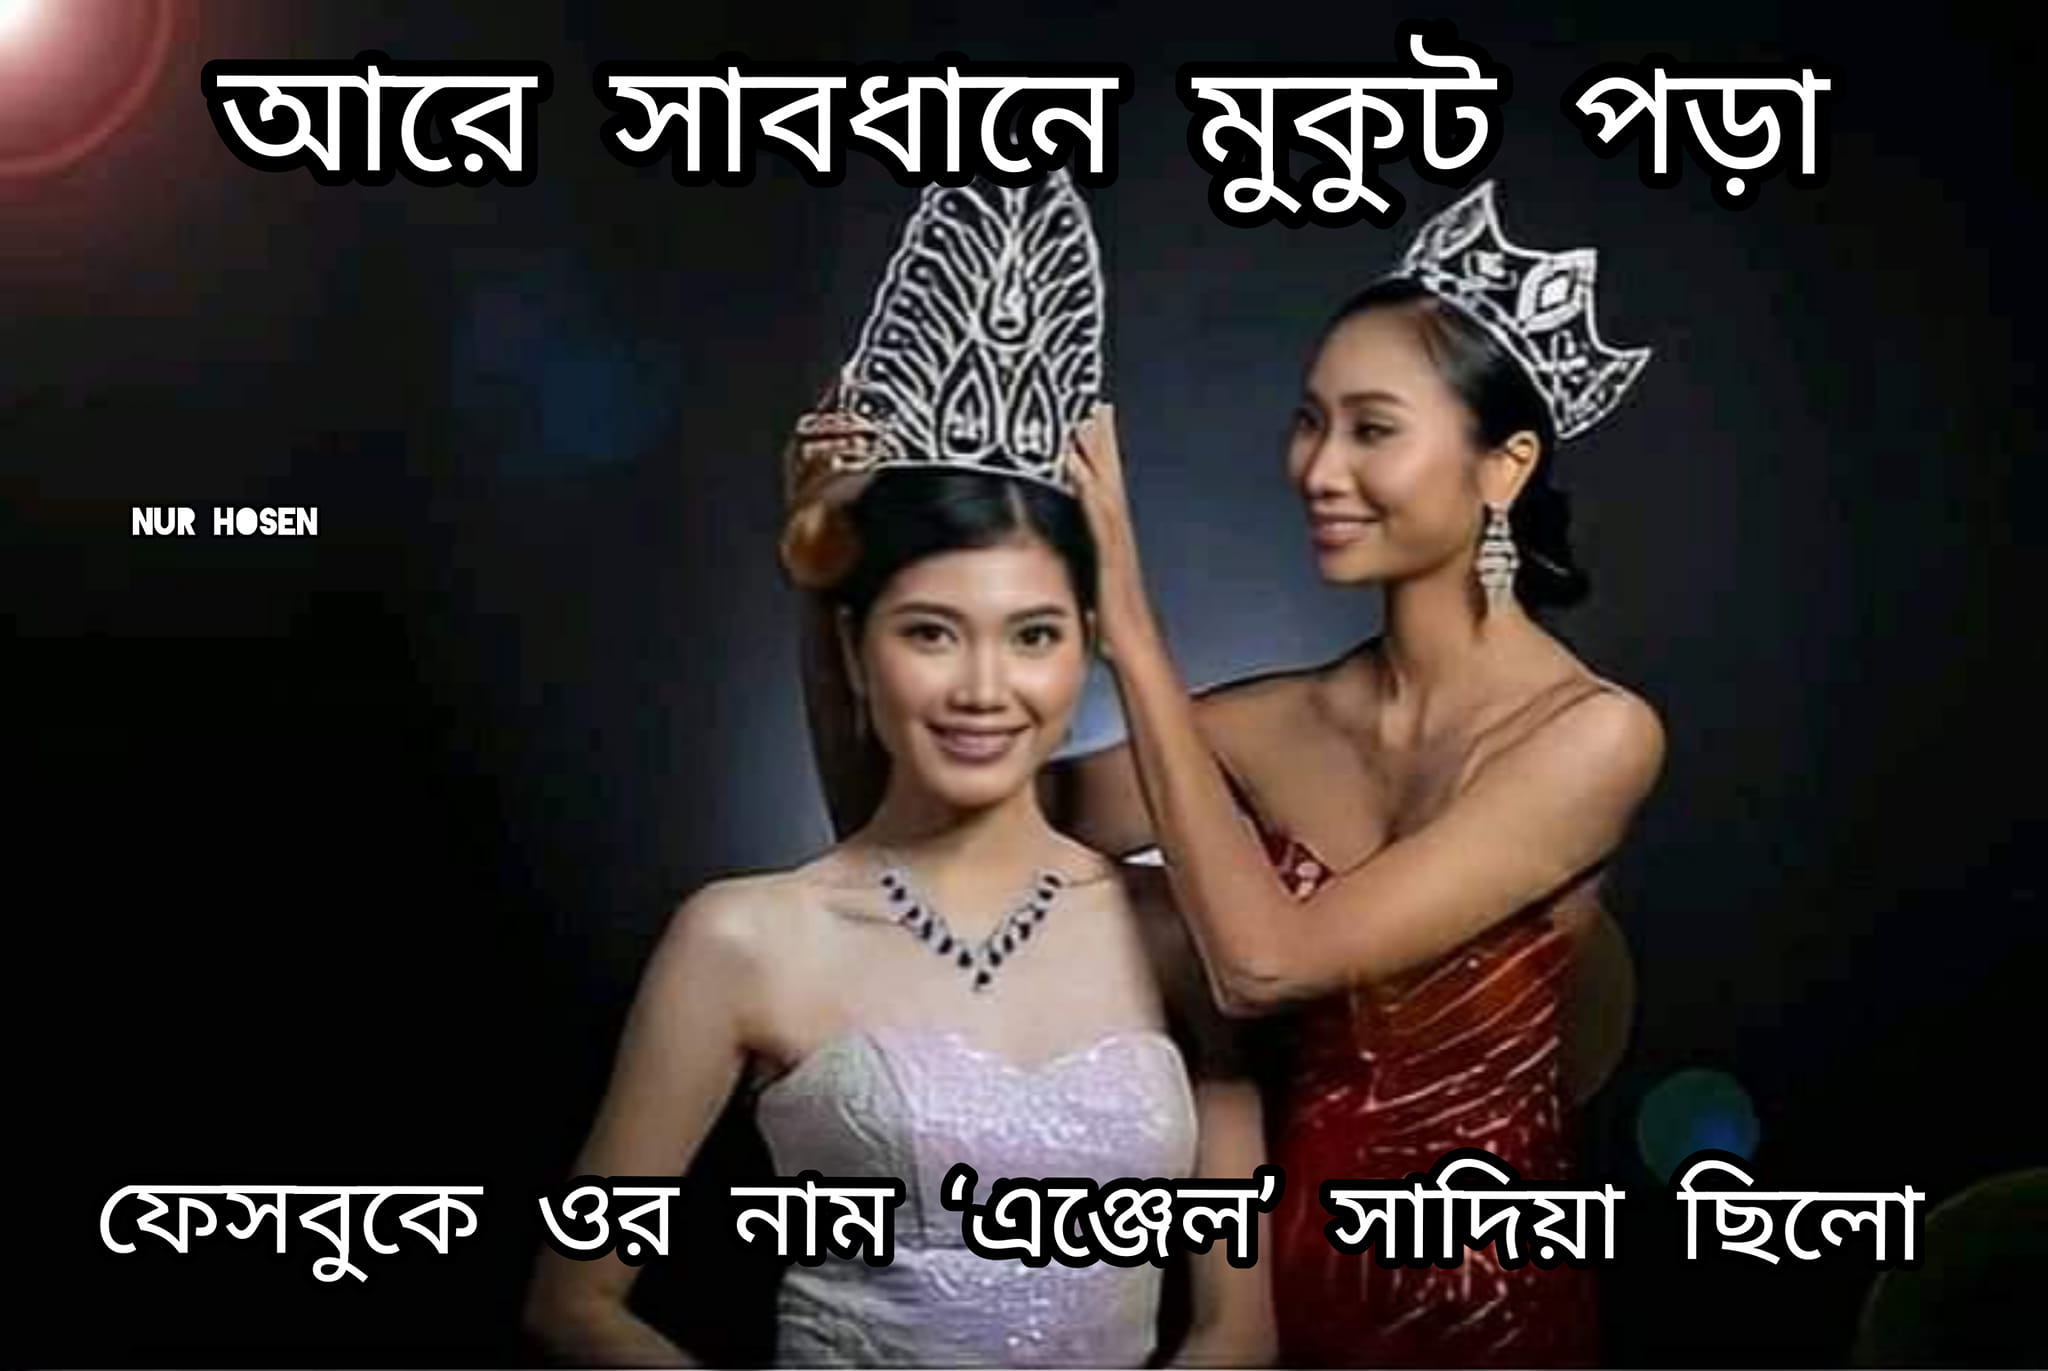
Text: আরে সাবধানে মুকুট পড়া ফেসবুকে ওর নাম 'এঞ্জেল' সাদিয়া ছিলো
Label: Non Hate